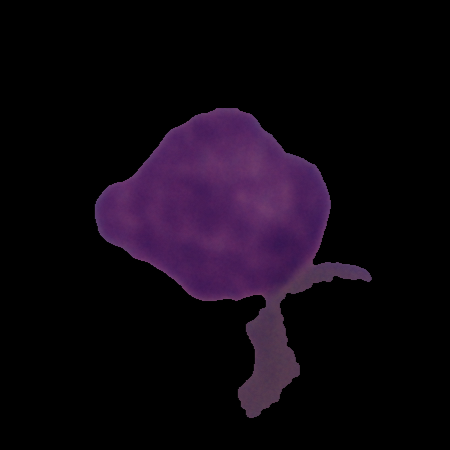
Label: cancer